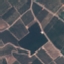
Land use / land cover class: PermanentCrop